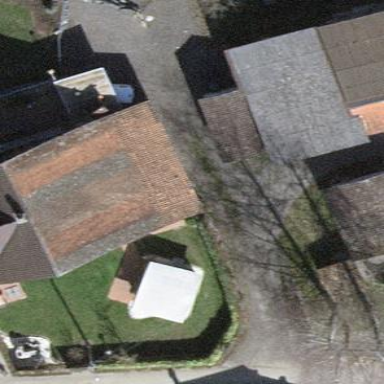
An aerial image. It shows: Simple house.